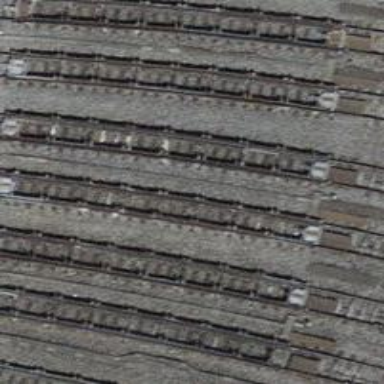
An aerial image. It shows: Railway yard with one track. The yard includes rail track with beam retarder.